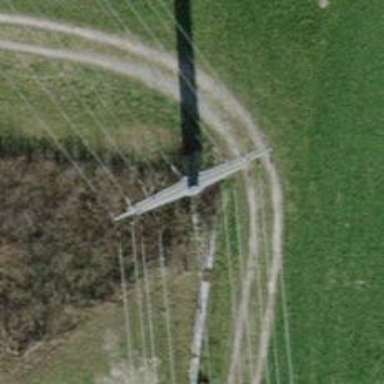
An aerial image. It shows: Power line in the image.